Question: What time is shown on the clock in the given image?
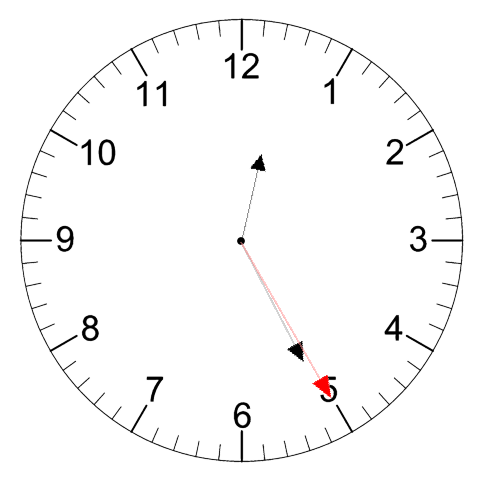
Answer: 12:25:25